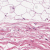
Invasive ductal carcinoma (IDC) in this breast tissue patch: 0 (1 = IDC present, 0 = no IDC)